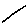
Label: line